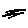
Label: zigzag